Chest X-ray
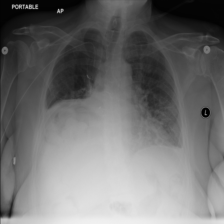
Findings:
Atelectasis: negative
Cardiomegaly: negative
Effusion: negative
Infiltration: negative
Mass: negative
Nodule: negative
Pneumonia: negative
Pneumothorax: negative
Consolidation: negative
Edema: negative
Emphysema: negative
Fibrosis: negative
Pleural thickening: negative
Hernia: negative